Question: Is there a way to make a shape like the following using only CSS.

I am a newbie so I really don't know much, and I've been 'googling' for hours but nothing. Oh and I found this link <URL> Oh and the borders are '3pt' in word.
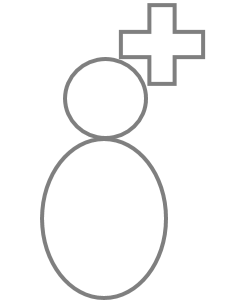
Answer: # See this FIDDLE
You will need to tweak some of the finer points, but the basic premise is there.
HTML
'''
<div class='cross'></div>
<div class='circle'></div>
<div class='ellipse'></div>
'''
CSS
'''
div {
position:relative;
border:3px solid grey;
}
.cross {
top:30px;
left:90px;
width:90px;
height:30px;
}
.cross:before, .cross:after {
display:block;
content:'';
position:absolute;
height:30px;
width:30px;
background:white;
border:3px solid grey;
}
.cross:before {
top:-33px;
left:27px;
border-bottom:none;
}
.cross:after {
top:29px;
left:27px;
border-top:3px solid white;
}
.circle {
border-radius:999px;
height:100px;
width:100px;
left:15px;
top:30px;
}
.ellipse {
border-radius:50%;
height:200px;
width:130px;
top:30px;
}
'''